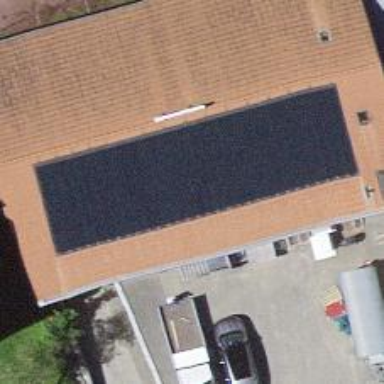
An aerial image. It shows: Solar power generator.